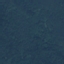
Land use / land cover: Forest